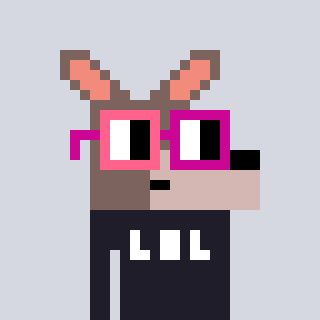
a pixel art character with square pink and red glasses, a kangaroo-shaped head and a grayscale-colored body on a cool background